Current action and preconditions to check: trajectory_clear

Your task: For each precondition in the list above, predict whether it will hold at this action.

Consider the current scene as observed from the mobile robot's camera, and analyze the predicted future states of all dynamic agents (e.g., people, animals, vehicles, or any moving entities) within the NEXT SECOND.

IMPORTANT: Only answer "very likely" if you are absolutely certain—based on strong, clear evidence—that a dynamic agent will violate the precondition in the predicted future state. Do NOT answer "very likely" for unlikely, ambiguous, or low-probability risks.

Ask yourself for each precondition: Is there a high probability, with clear and convincing evidence, that the predicted future states of any dynamic agent will interfere with the predicted future state of the currently executing action within the NEXT SECOND, causing that precondition to fail?

Assess the risk level based on these predictions. Use "likely" or "very likely" if motions create a clear risk of interference.

Use "neutral" or "improbable" if agents are nearby but their predicted paths are clearly diverging or non-conflicting.

Failure Risk Categories: "very improbable", "improbable", "neutral", "likely", "very likely"

Answer Format: Output ONLY the probability_of_failure value from these categories: "very improbable", "improbable", "neutral", "likely", "very likely"

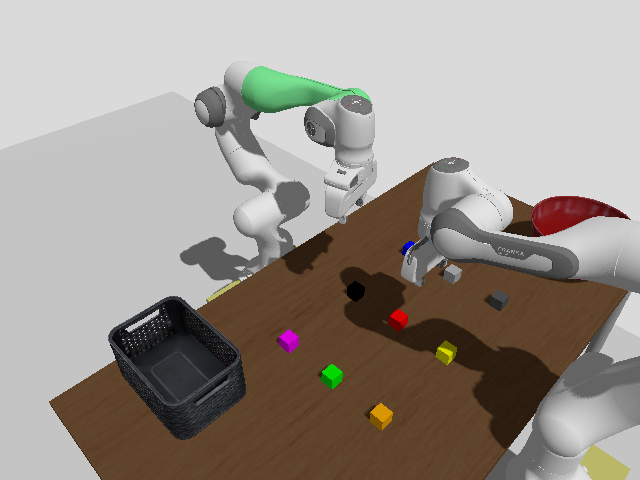

Answer: neutral